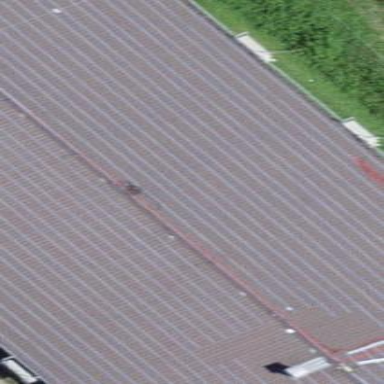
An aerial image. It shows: Solar photovoltaic panel generator.